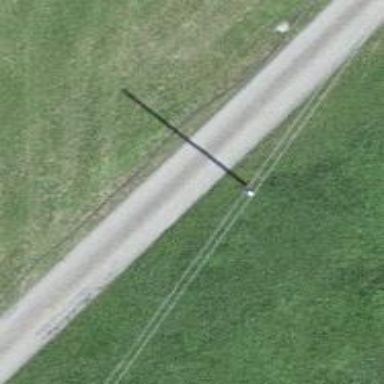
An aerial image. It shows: Utility pole in the area.